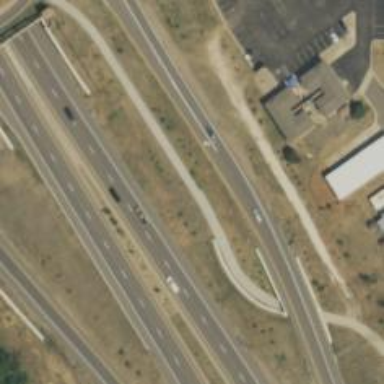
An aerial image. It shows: Asphalt trunk link road.